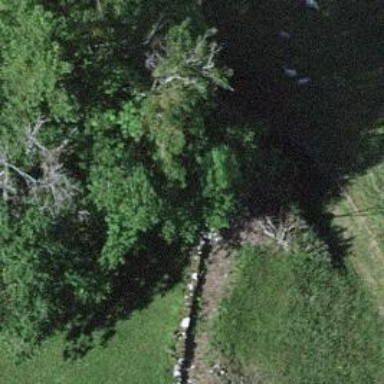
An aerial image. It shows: Wall made of dry stone.